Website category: university
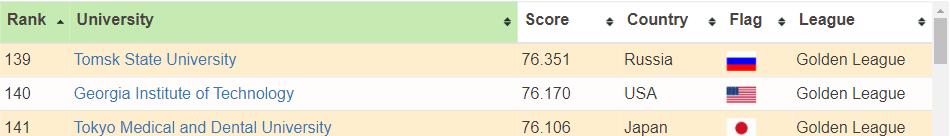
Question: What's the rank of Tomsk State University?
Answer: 139

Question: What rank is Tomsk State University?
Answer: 139

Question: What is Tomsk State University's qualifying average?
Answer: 139

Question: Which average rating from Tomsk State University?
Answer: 139

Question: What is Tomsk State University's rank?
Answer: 139

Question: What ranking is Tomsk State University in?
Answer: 139

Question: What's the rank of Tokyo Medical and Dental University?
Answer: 141

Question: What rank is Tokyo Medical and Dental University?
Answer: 141

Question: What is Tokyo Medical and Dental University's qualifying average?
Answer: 141

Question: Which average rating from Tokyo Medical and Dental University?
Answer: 141

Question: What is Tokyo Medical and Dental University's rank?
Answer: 141

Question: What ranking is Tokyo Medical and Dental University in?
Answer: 141

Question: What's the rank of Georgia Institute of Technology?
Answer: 140

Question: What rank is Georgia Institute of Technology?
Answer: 140

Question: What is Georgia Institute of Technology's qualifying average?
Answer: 140

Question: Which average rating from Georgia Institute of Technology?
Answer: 140

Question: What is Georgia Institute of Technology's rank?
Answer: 140

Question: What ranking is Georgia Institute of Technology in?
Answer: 140

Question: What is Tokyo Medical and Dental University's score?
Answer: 76.106

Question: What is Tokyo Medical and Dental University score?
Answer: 76.106

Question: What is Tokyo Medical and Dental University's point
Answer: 76.106

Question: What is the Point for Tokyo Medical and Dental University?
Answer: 76.106

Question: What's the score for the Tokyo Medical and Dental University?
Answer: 76.106

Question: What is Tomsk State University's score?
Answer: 76.351

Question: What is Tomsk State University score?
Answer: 76.351

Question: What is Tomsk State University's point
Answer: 76.351

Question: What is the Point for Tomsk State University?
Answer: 76.351

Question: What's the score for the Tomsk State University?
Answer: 76.351

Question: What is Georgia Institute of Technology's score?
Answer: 76.170

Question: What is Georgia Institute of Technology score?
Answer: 76.170

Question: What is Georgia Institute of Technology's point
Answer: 76.170

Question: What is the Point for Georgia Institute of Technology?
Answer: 76.170

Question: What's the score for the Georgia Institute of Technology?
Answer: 76.170

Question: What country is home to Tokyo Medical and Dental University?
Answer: Japan

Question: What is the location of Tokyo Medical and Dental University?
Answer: Japan

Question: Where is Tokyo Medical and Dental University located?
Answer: Japan

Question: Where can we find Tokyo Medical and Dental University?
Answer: Japan

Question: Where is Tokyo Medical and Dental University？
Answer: Japan

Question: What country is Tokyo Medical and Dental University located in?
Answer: Japan

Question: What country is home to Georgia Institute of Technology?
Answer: USA

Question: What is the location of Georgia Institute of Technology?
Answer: USA

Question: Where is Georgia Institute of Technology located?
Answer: USA

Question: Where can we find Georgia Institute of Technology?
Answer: USA

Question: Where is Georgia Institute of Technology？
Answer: USA

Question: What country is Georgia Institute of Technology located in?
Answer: USA

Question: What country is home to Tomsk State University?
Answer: Russia

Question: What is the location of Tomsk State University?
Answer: Russia

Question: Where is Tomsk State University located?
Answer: Russia

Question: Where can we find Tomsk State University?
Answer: Russia

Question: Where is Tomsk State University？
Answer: Russia

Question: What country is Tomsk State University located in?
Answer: Russia

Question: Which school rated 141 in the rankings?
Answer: Tokyo Medical and Dental University

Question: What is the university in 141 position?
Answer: Tokyo Medical and Dental University

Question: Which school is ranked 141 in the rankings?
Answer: Tokyo Medical and Dental University

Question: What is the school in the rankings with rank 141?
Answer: Tokyo Medical and Dental University

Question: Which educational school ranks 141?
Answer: Tokyo Medical and Dental University

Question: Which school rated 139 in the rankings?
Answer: Tomsk State University

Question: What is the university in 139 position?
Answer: Tomsk State University

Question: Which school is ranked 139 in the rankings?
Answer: Tomsk State University

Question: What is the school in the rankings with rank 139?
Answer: Tomsk State University

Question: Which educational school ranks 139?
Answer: Tomsk State University

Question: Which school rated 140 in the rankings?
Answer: Georgia Institute of Technology

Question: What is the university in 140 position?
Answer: Georgia Institute of Technology

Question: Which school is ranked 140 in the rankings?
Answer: Georgia Institute of Technology